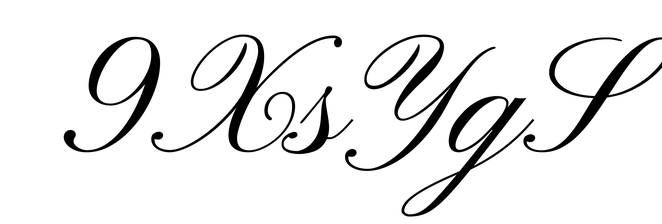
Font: PinyonScript-Regular